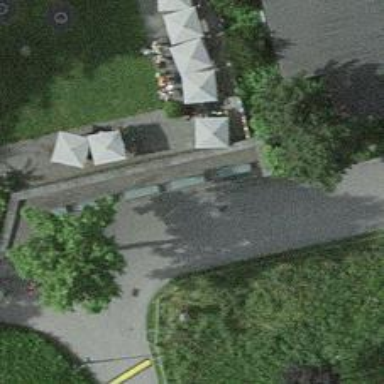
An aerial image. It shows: Bench.